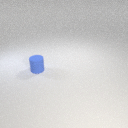
small blue rubber cylinder